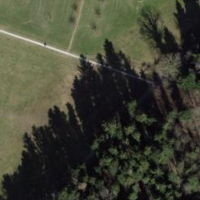
EUNIS habitat code: 52
Species observed at this site:
Fagus sylvatica